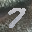
Label: 7